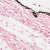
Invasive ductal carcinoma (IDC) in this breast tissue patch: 0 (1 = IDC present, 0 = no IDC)